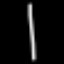
Label: line